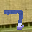
Label: 7